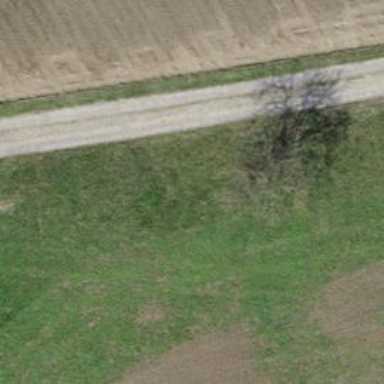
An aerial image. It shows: Single tag "natural: tree."